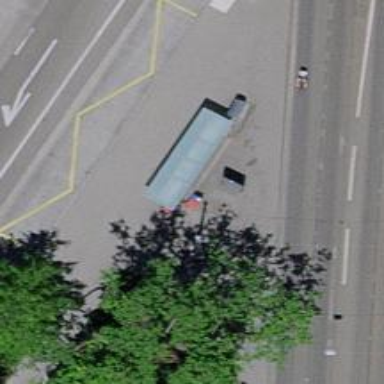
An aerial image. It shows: Bus stop with sheltered platform for public transport.